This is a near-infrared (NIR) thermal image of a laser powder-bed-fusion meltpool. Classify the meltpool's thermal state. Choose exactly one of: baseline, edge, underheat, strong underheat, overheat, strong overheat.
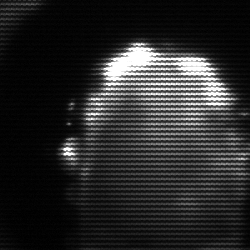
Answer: baseline